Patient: sex M, age 51
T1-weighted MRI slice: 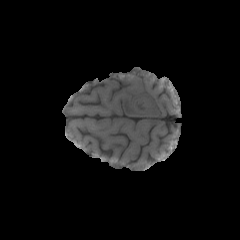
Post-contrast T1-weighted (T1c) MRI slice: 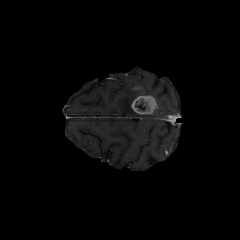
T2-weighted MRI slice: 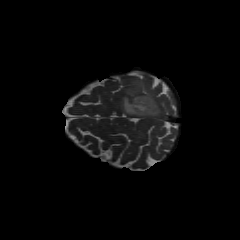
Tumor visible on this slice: yes
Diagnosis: Glioblastoma, IDH-wildtype
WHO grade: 4